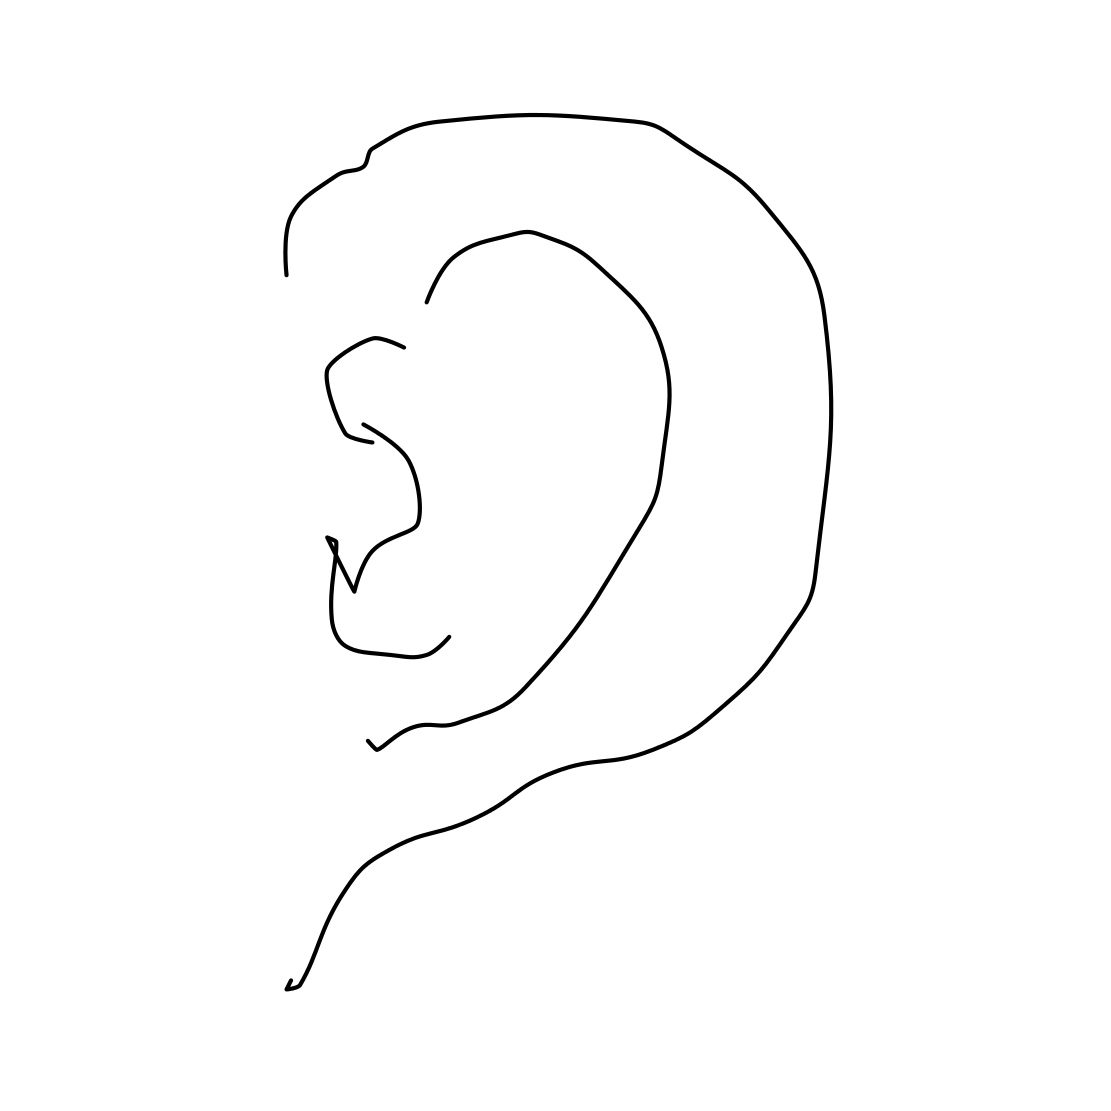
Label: ear